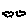
Label: cloud